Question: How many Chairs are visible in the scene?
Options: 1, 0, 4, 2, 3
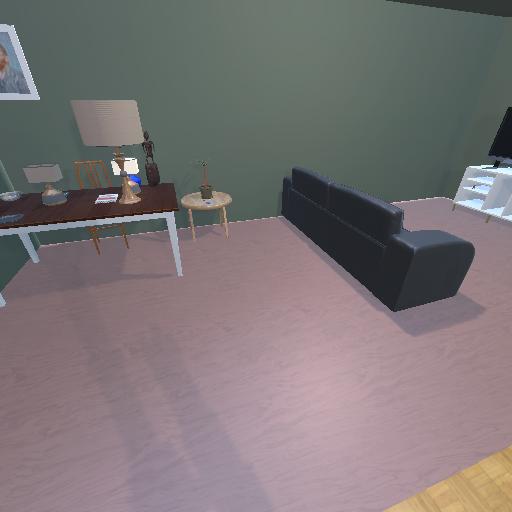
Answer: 1